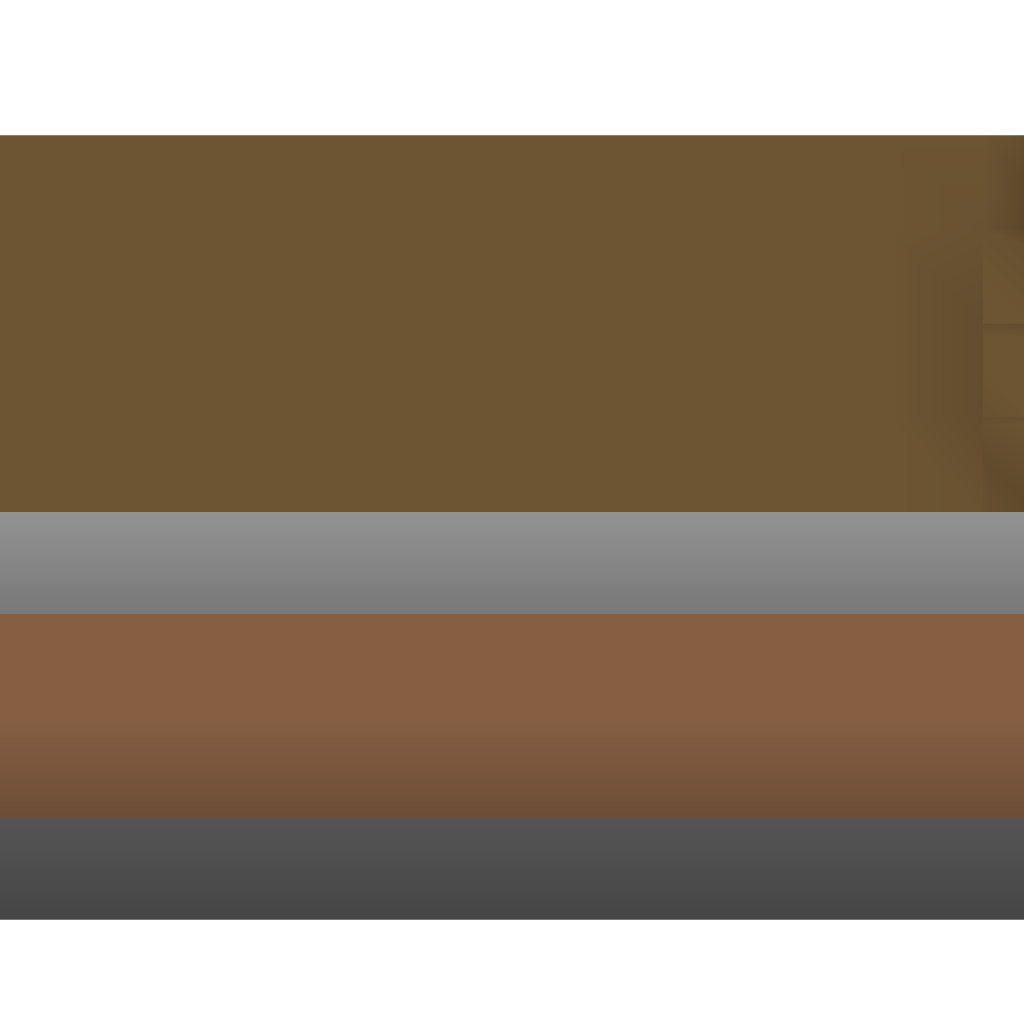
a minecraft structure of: Library